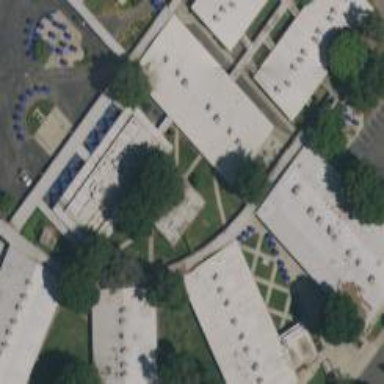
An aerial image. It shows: School building.